Field crop: maize
Growth stage: 2
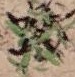
Species: atriplex